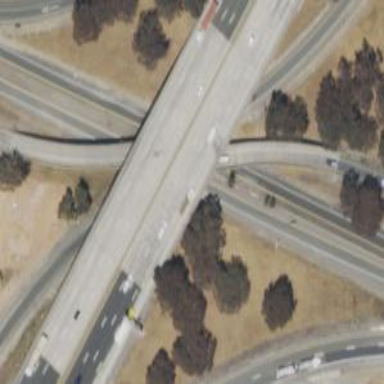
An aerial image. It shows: Motorway link bridge.